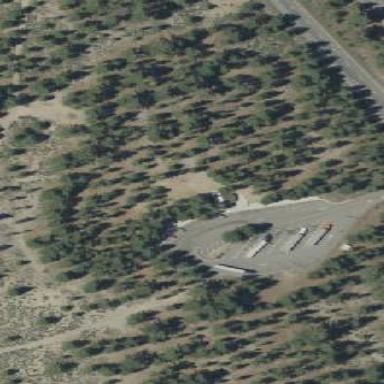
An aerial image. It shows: Rest area on the road with picnic tables.